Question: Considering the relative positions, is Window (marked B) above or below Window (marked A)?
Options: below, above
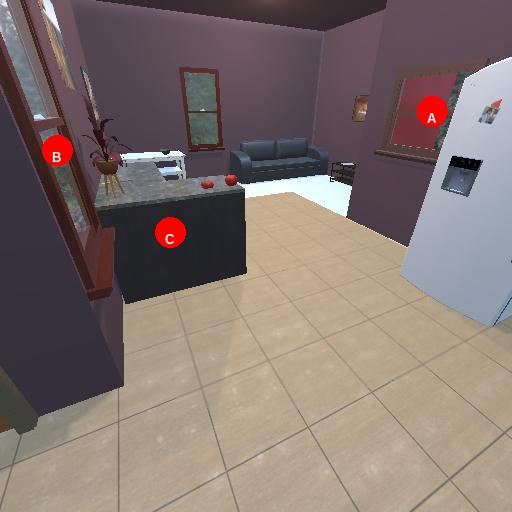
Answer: below